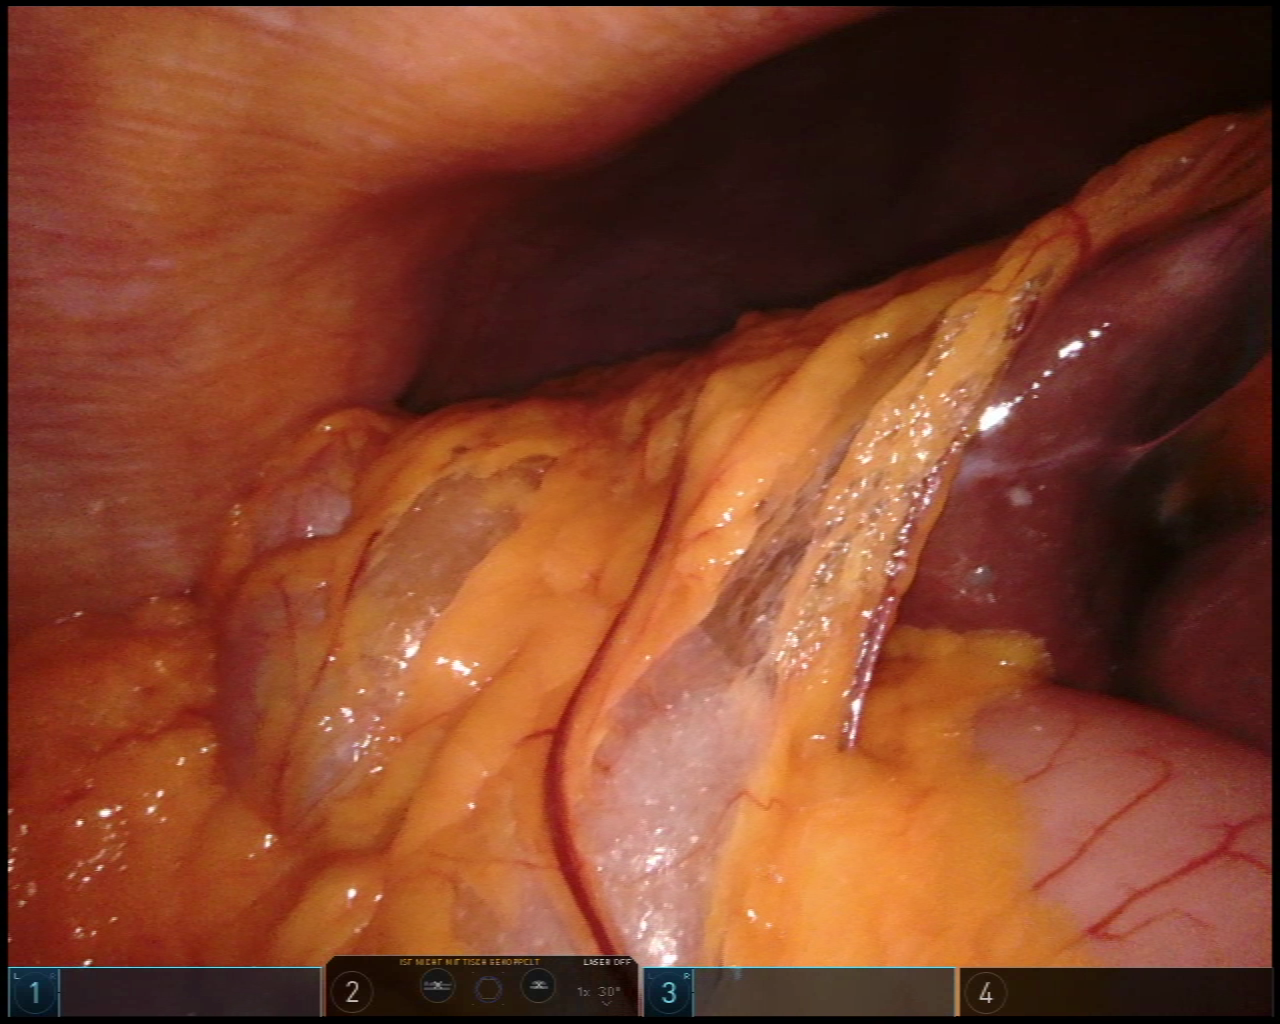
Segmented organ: liver
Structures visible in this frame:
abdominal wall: yes
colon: yes
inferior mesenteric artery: no
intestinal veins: no
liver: yes
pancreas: no
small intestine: no
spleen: no
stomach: yes
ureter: no
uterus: no
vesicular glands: no